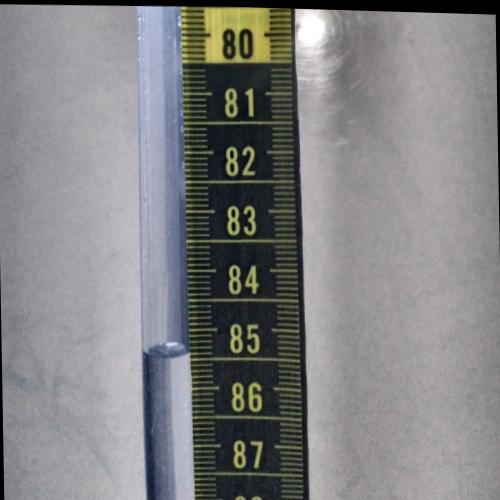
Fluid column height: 85.4 cm